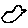
Label: bird